Question: I am attempting to lay my 'UICollectionView' out such that it is a 2x3 grid per page. Here is what I am getting so far:

As you can see, the next "page" is peeping in from the right, which I don't want. I figured if I know my width is always going to be 320pts ('iPhone' only), then I would want my cells to be 130pts in 'width' with 15pts on either side.
Code for layout 'delegate':
'''
- (CGSize)collectionView:(UICollectionView *)collectionView
layout:(UICollectionViewLayout*)collectionViewLayout
sizeForItemAtIndexPath:(NSIndexPath *)indexPath {
return CGSizeMake(130, 130);
}
- (UIEdgeInsets)collectionView:(UICollectionView *)collectionView
layout:(UICollectionViewLayout*)collectionViewLayout
insetForSectionAtIndex:(NSInteger)section {
return UIEdgeInsetsMake(20.0f, 15.0f, 20.0f, 15.0f);
}
'''
And also cellForItemAtIndexPath:
'''
-(UICollectionViewCell *)collectionView:(UICollectionView *)collectionView
cellForItemAtIndexPath:(NSIndexPath *)indexPath{
CustCollectionViewCell *cell =
[collectionView dequeueReusableCellWithReuseIdentifier:kReuseID
forIndexPath:indexPath];
//Set up list name label
cell.LblListName.font = [self getDefaultFontWithSize:15.0f];
cell.LblListName.textColor = fontAndTertiaryColor;
cell.LblListName.textAlignment = NSTextAlignmentCenter;
cell.LblListName.text = @"Failtron";
//cell.LblListName.adjustsFontSizeToFitWidth = YES;
cell.backgroundColor = secondaryColor;
cell.parallaxIntensity = kParallaxMotion;
[Utilities createViewBorder:cell];
return cell;
}
'''
I thought an inset would act like 'padding' in 'CSS' but I believe I'm off the mark with that one, I should also note that in the 'UIStoryboard' my layout is set to flow. Please let me know if I am missing any relevant code, this is my first attempt with a 'UICollectionView'. I would like this to 'scroll' 'horizontally' as well.
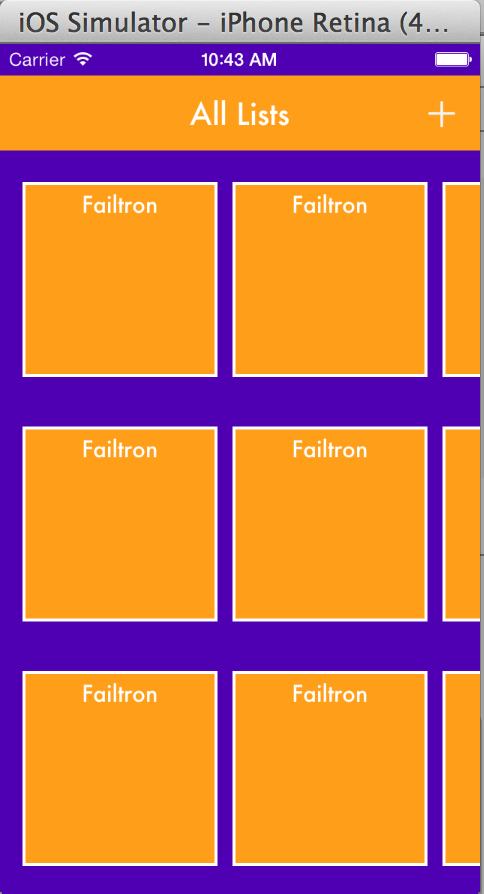
Answer: Ok, there are tons of ways to manipulate layouts for a 'UICollectionView', but sounds like since you are using "flow" you can just implement '<UICollectionViewDelegateFlowLayout>' in your '.h' and then use the following methods to tweak your layout to your liking:
'''
#pragma mark - UICollectionViewDelegateFlowLayout
- (CGSize)collectionView:(UICollectionView *)collectionView
layout:(UICollectionViewLayout*)collectionViewLayout
sizeForItemAtIndexPath:(NSIndexPath *)indexPath {
// Size of the cell
CGSize retval = CGSizeMake(130,130);
return retval;
}
- (UIEdgeInsets)collectionView:(UICollectionView *)collectionView
layout:(UICollectionViewLayout*)collectionViewLayout
insetForSectionAtIndex:(NSInteger)section {
//top, left, bottom, right
return UIEdgeInsetsMake(0, 20, 0, 20);
}
- (CGFloat)collectionView:(UICollectionView *)collectionView
layout:(UICollectionViewLayout *)collectionViewLayout
minimumInteritemSpacingForSectionAtIndex:(NSInteger)section {
//Minimum spacing between cells
CGFloat interimSpacing = 0.0f;
return interimSpacing;
}
- (CGFloat)collectionView:(UICollectionView *)collectionView
layout:(UICollectionViewLayout *)collectionViewLayout
minimumLineSpacingForSectionAtIndex:(NSInteger)section {
// Minimum spacing between lines. In your case,
this is the distance between columns
// If your scroll direction was vertical,
this would be the distance between rows
CGFloat lineSpacing = 20.0f;
return lineSpacing;
}
'''
I've prepopulated this code with some values that should be pretty darn close to what you wanted to accomplish.
Alternatively, all of this can be done in Interface Builder by selecting the 'UICollectionView' and adjusting the values in the 'Size Inspector', albeit more confusing in my opinion.